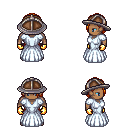
a pixel art fantasy rpg character, male body template, human, dark skin, underdress, red pants, light blonde bangs hairstyle, chain helm, gold gloves, four views (front, back, left, right), 2x2 character sprite sheet, small pixel art, hard edges, no anti-aliasing